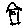
Label: house